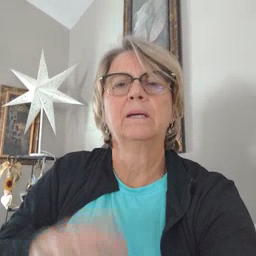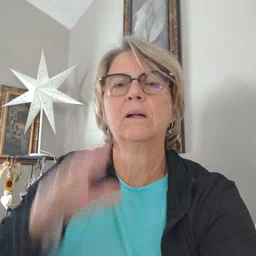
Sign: fine